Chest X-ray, PA view. Patient: 35 years old, sex F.
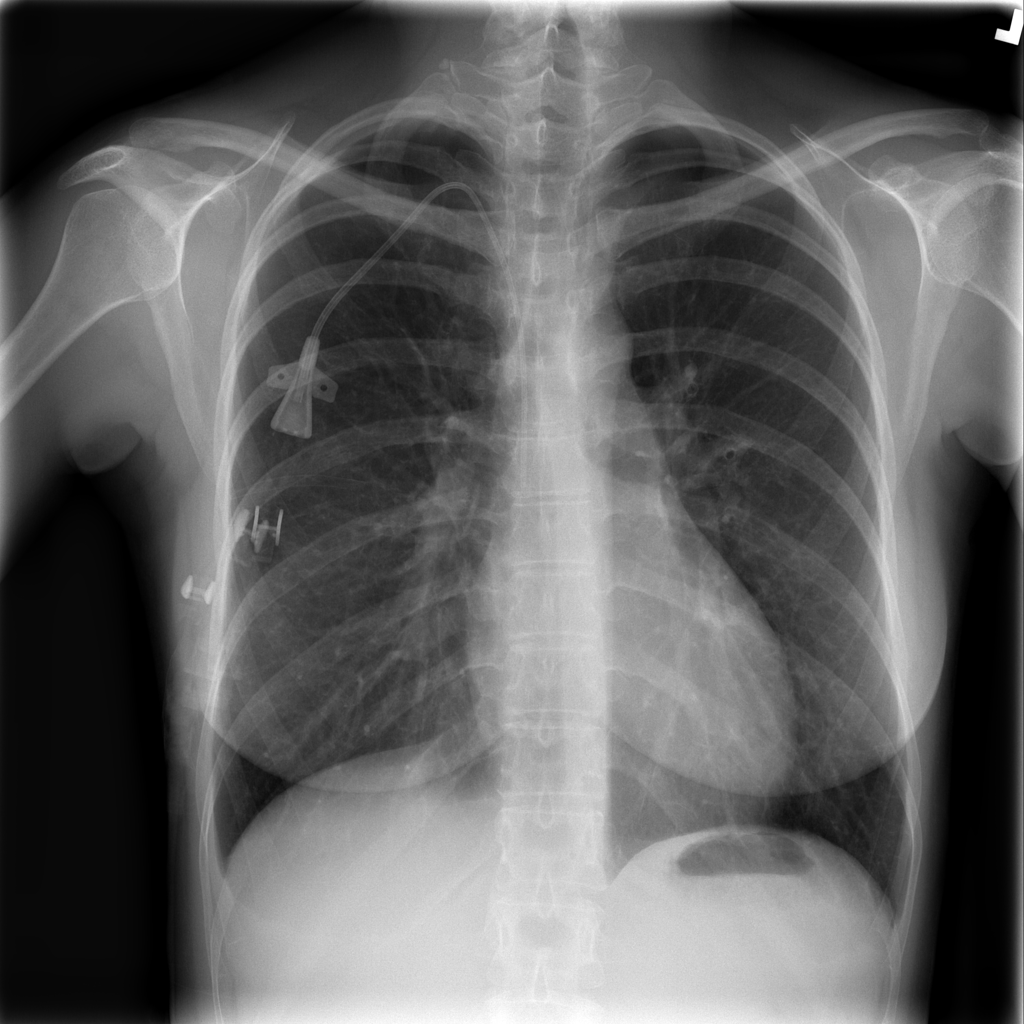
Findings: Effusion